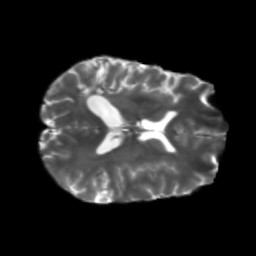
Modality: T2w
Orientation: axial
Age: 42
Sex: male
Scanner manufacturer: siemens
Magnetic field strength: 3 T
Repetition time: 5.25 s
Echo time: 0.08 s